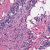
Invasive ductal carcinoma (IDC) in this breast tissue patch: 0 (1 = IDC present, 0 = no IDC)